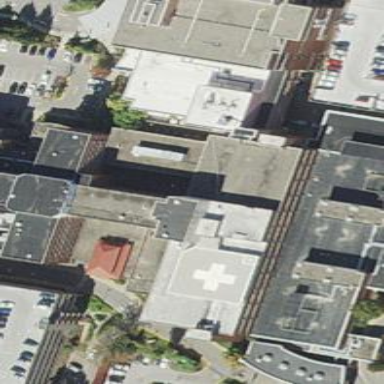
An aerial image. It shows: Hospital building.